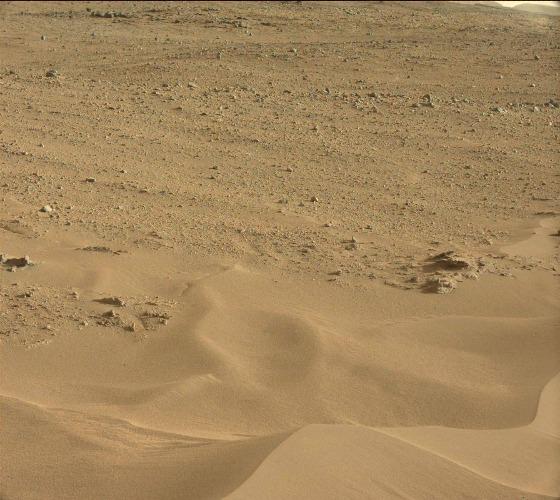
Terrain classes present: Bedrock, Gravel / Sand / Soil, Rock, Shadow, Sky / Distant Mountains